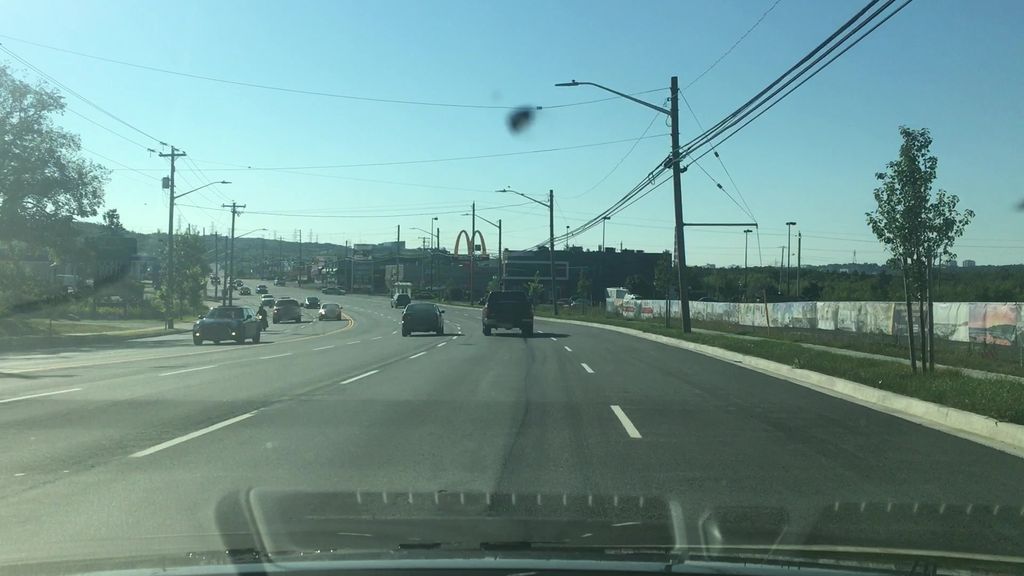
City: halifax